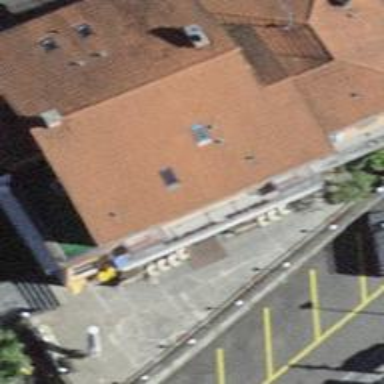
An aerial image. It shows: Restaurant.